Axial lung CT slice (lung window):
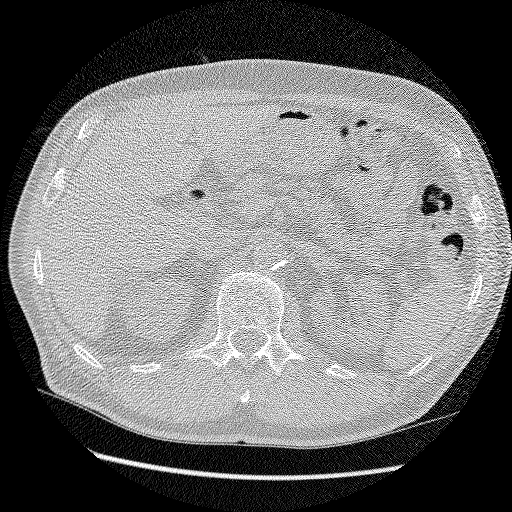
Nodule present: no